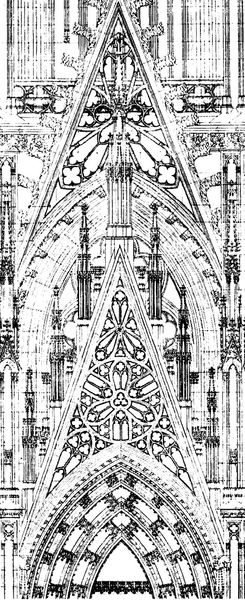
Titel: Kölner Dom St. Peter und Maria
Standort: Köln, Dom (EU - D - NRW)
Schlagwörter: weiß, ausschnitt, fenster, schwarz, skizze, zeichnung, architektur, kirche, gotik, kreis, rund, detail, türmchen, türme, kathedrale, gotisch, rosette, spitzbogen, spitzbögen, vierpass, kkirche, nonnenkopf